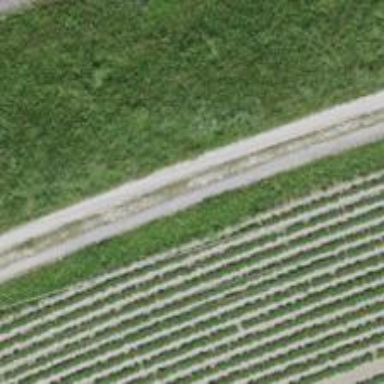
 graded as grade2. Suitable for agricultural vehicles."